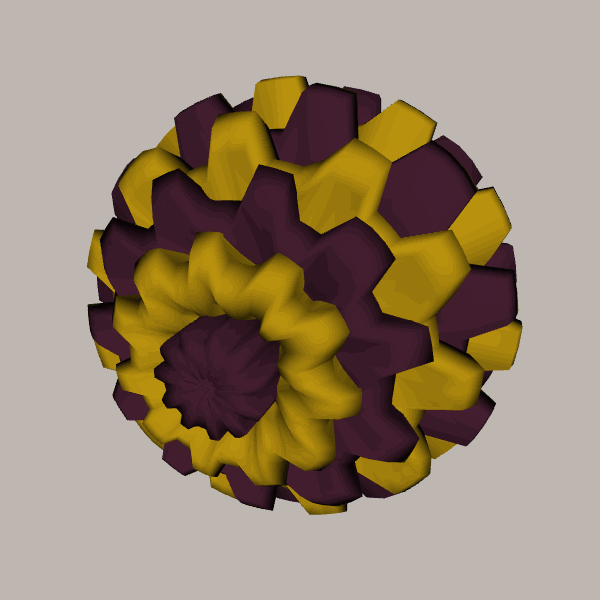
Background: light